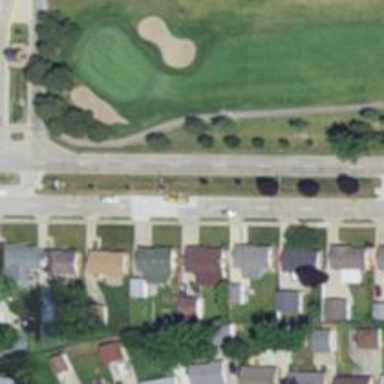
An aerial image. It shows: Service road used as golf cart path.